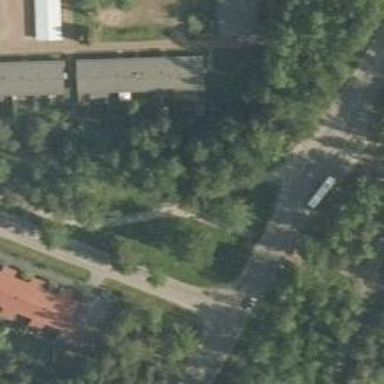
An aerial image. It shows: Asphalt cycleway.